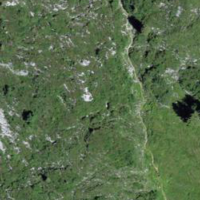
EUNIS habitat code: 48
Species observed at this site:
Chrysosplenium alternifolium